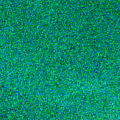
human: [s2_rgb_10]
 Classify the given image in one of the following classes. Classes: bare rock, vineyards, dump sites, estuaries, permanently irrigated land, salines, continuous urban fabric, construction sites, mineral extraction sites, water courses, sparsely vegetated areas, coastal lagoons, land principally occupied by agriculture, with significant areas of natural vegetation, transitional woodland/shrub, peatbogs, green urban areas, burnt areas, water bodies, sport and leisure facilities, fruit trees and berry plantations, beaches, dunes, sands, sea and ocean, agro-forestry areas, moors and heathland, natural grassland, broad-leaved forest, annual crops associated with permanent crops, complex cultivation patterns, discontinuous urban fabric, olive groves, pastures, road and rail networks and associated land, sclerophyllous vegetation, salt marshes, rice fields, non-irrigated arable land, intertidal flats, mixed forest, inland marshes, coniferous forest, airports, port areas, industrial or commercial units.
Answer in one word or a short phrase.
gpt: sea and ocean